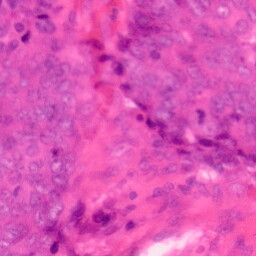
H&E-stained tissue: Colon